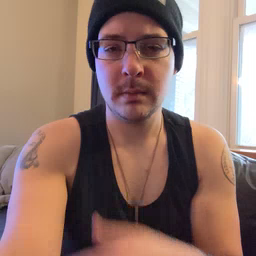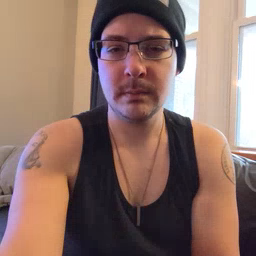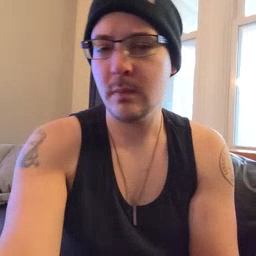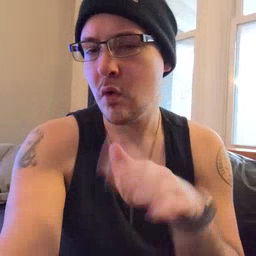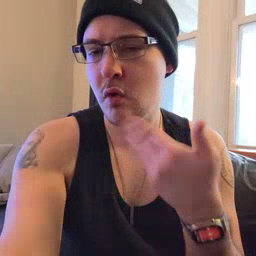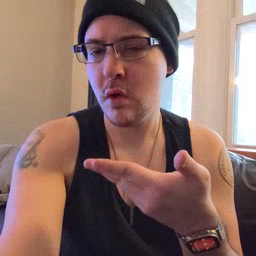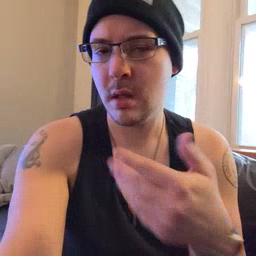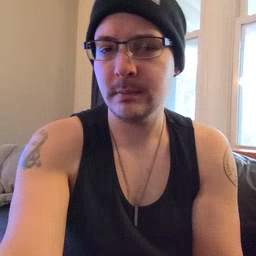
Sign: all